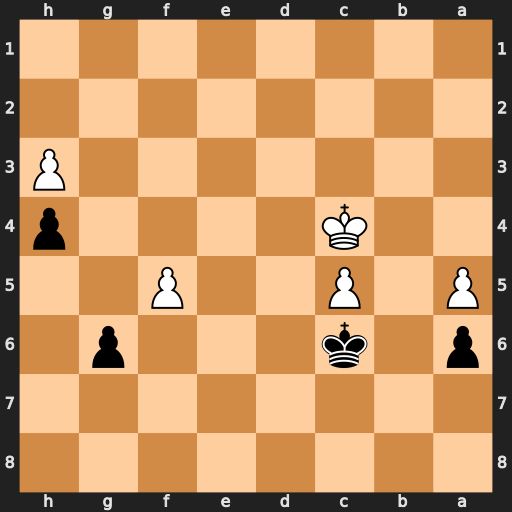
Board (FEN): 8/8/p1k3p1/P1P2P2/2K4p/7P/8/8
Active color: b
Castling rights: -
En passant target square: -
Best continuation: gxf5 Kd4 f4